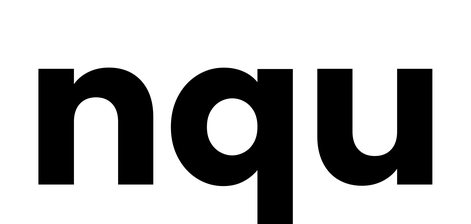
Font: Poppins-Bold